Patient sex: M
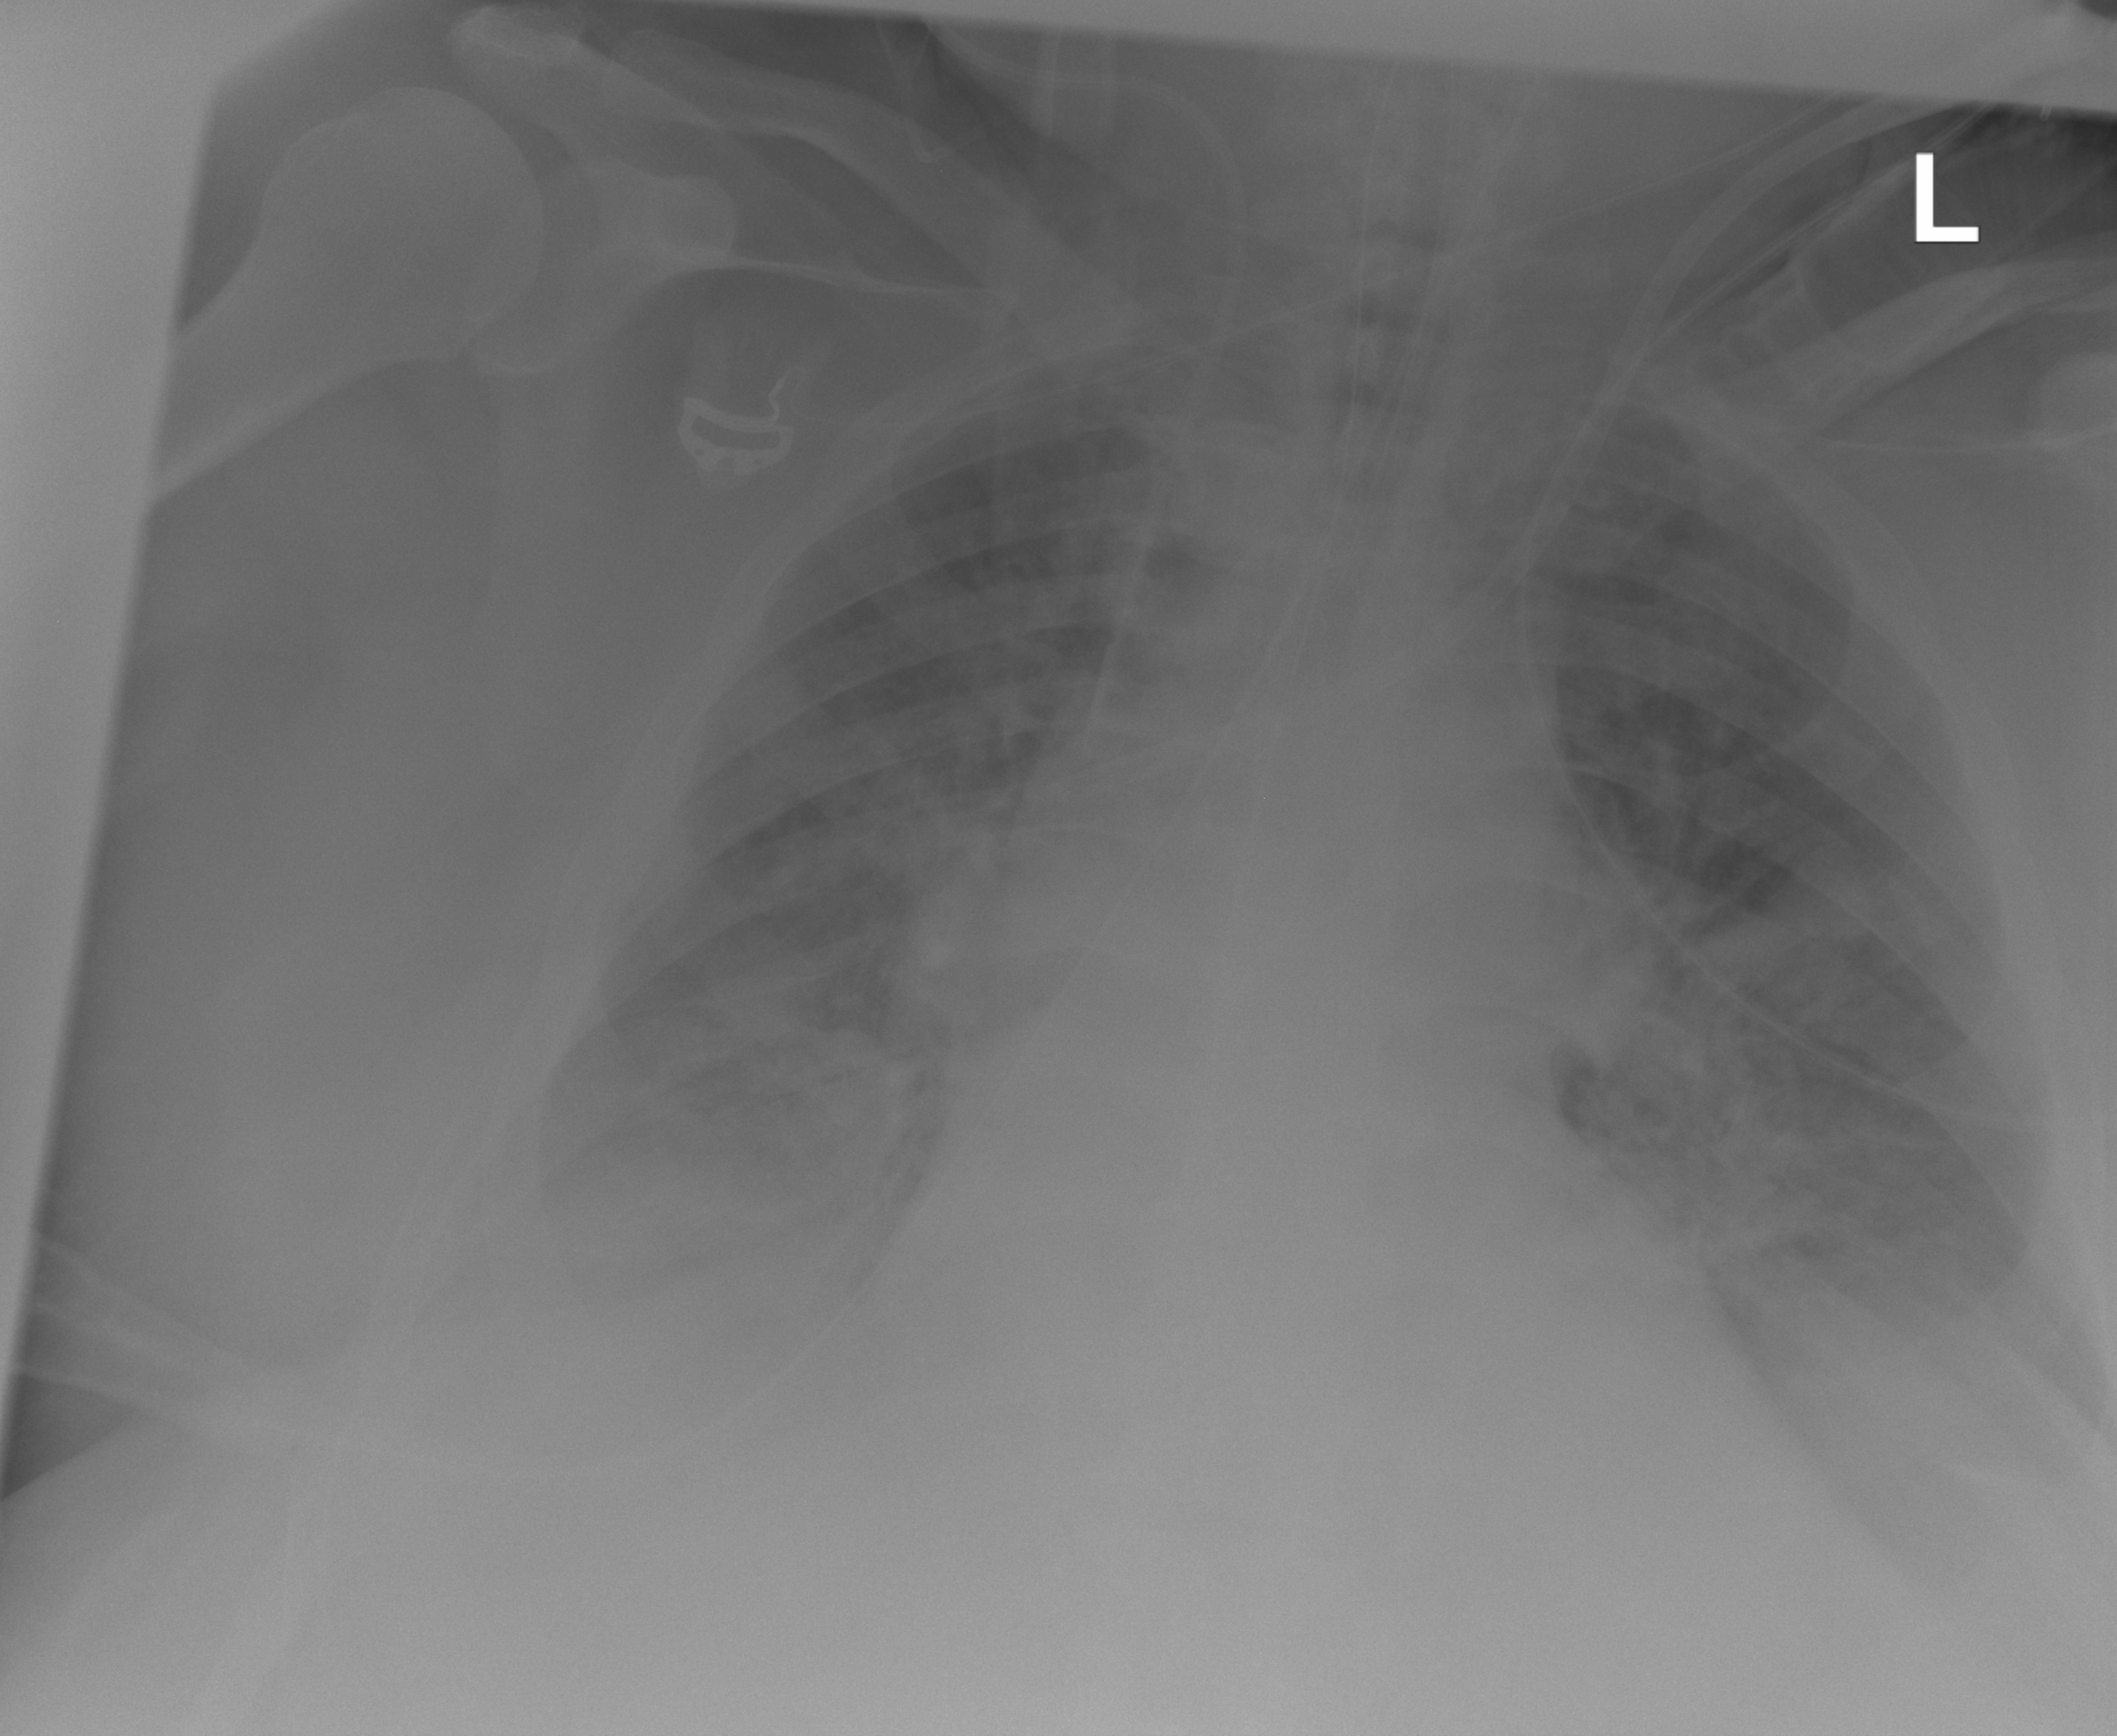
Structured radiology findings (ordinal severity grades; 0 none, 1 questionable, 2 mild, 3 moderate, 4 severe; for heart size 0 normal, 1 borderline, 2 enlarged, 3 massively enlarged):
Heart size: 2
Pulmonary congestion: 2
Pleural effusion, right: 2
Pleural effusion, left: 2
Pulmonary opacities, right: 2
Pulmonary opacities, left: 2
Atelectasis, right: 2
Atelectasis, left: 2